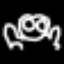
Label: frog